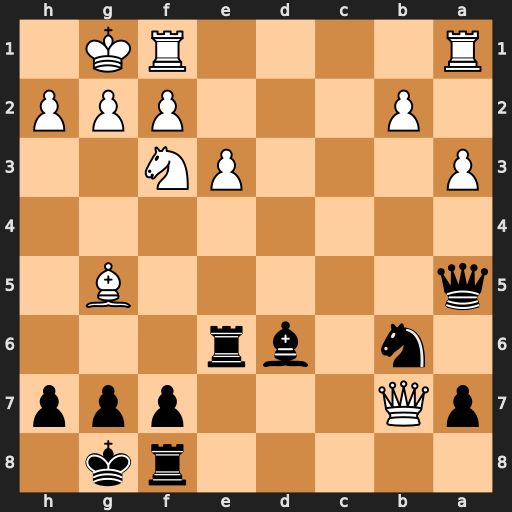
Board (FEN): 5rk1/pQ3ppp/1n1br3/q5B1/8/P3PN2/1P3PPP/R4RK1
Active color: b
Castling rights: -
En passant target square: -
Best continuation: Rb8 Qxb8+ Bxb8